Aerial crown-view tile of a tropical tree (Barro Colorado Island, Panama), acquired 20250715:
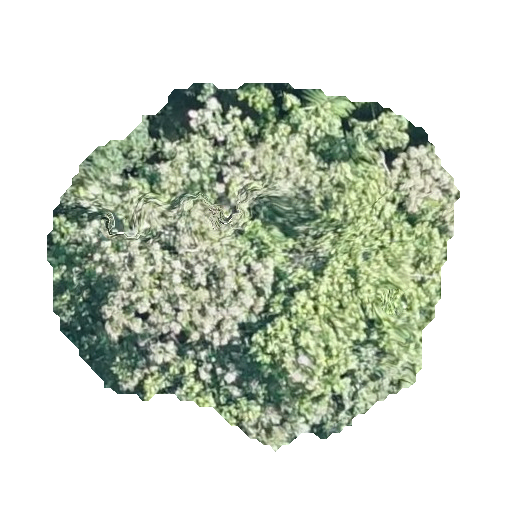
Species: Dipteryx oleifera
GBIF accepted scientific name: Dipteryx oleifera
Crown area: 165.416 m²